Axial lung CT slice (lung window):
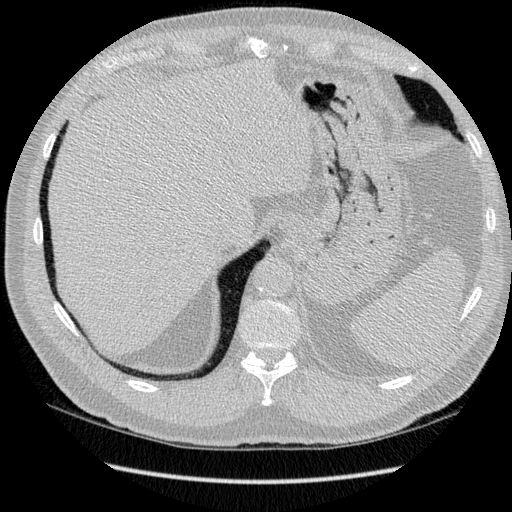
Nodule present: no